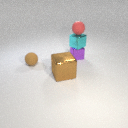
small red rubber sphere above small purple metal cube